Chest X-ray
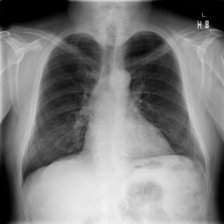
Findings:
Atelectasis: negative
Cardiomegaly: negative
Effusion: negative
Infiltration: negative
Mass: negative
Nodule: negative
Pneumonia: negative
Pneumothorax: negative
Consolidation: negative
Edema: negative
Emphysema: negative
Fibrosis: negative
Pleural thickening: negative
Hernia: negative